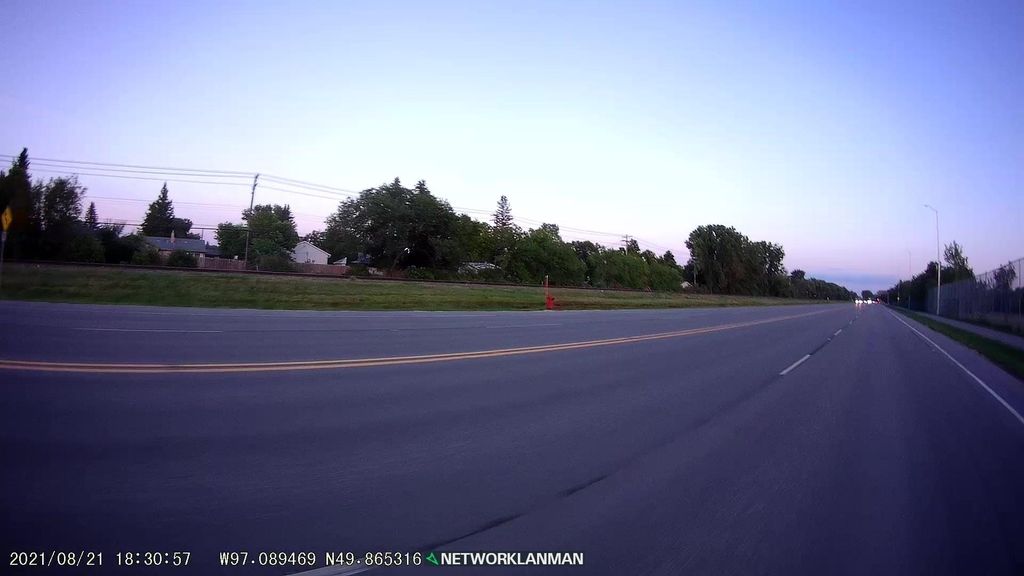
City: winnipeg